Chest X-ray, AP view. Patient: 56 years old, sex F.
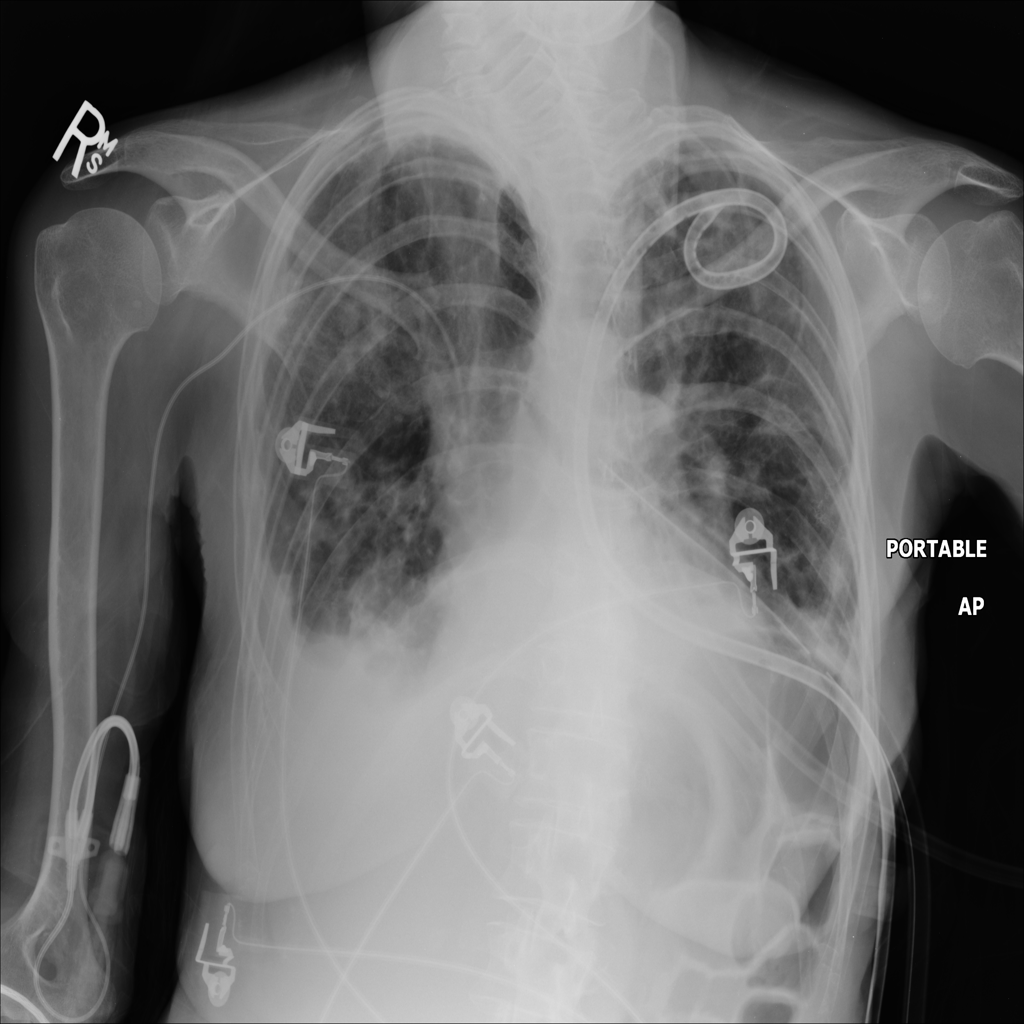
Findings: Pleural_Thickening